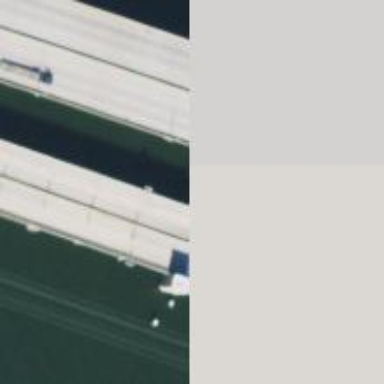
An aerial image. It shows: Cycleway bridge with asphalt surface.